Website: walmart
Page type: address-validator
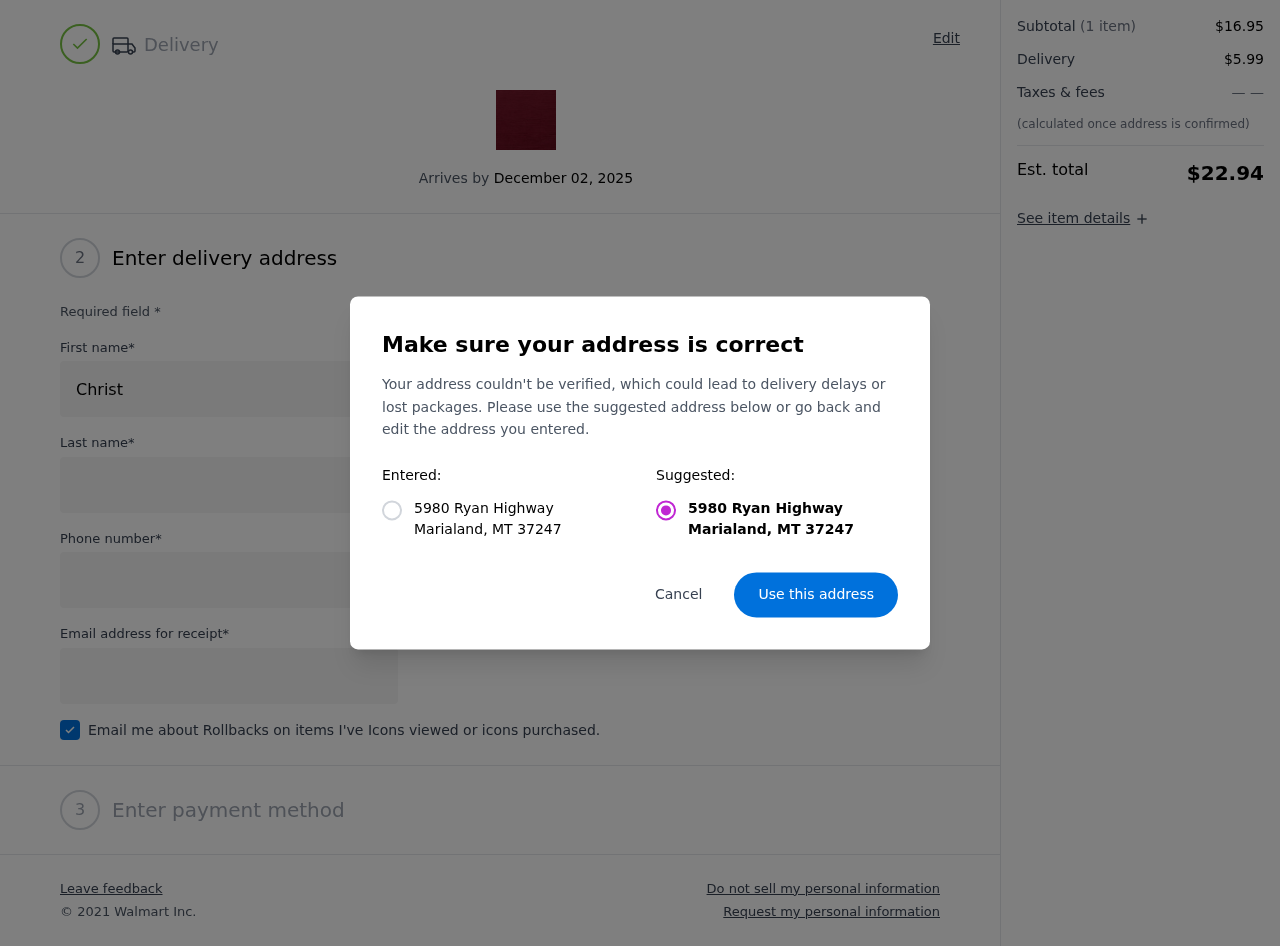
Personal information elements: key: PII_CITY
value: Marialand
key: PII_POSTCODE
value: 37247
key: PII_STATE_ABBR
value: MT
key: PII_STREET
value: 5980 Ryan Highway
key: PII_FIRSTNAME
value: Christopher
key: PII_LASTNAME
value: Graves
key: PII_STREET2
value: Apt. 666
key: PII_PHONE
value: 3067410740
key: PII_EMAIL
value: christopher_graves@hotmail.com
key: PII_POSTCODE_FULL
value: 37247
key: PII_POSTCODE_NUMERIC
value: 37247
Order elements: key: ORDER_DELIVERY_DATE
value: December 02, 2025
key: ORDER_SUBTOTAL
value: $16.95
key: ORDER_SHIPPING_COST
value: $5.99
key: ORDER_TOTAL
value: $22.94